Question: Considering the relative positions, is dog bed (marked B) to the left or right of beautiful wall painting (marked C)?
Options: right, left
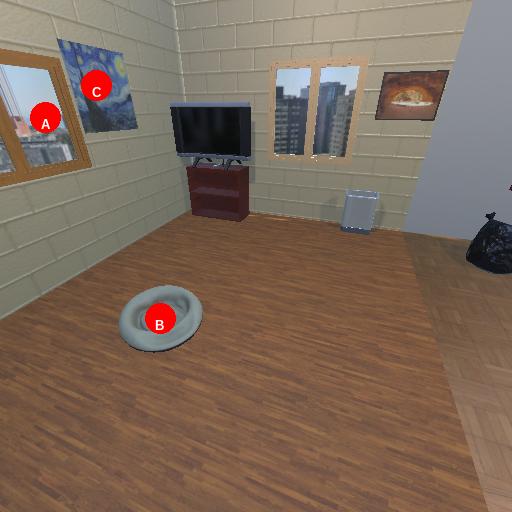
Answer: right